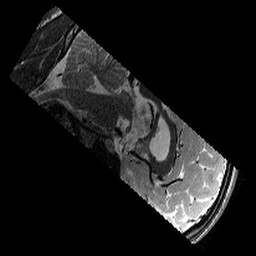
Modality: T2w
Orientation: sagittal
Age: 12
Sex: male
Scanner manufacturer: siemens
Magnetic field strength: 3 T
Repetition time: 9.23 s
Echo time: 0.067 s